Question: How can I get wider points to display in this 'datashader.scatter' plot of cuxfilter? Or less whitespace between columns? This is a scatter plot of 'passenger_count' (x) vs 'tip_amount' (y) on some TLC yellow cab trip data.
<URL>
The goal is to have something similar to this next chart which is representing the same thing with 'holoviews.Scatter':

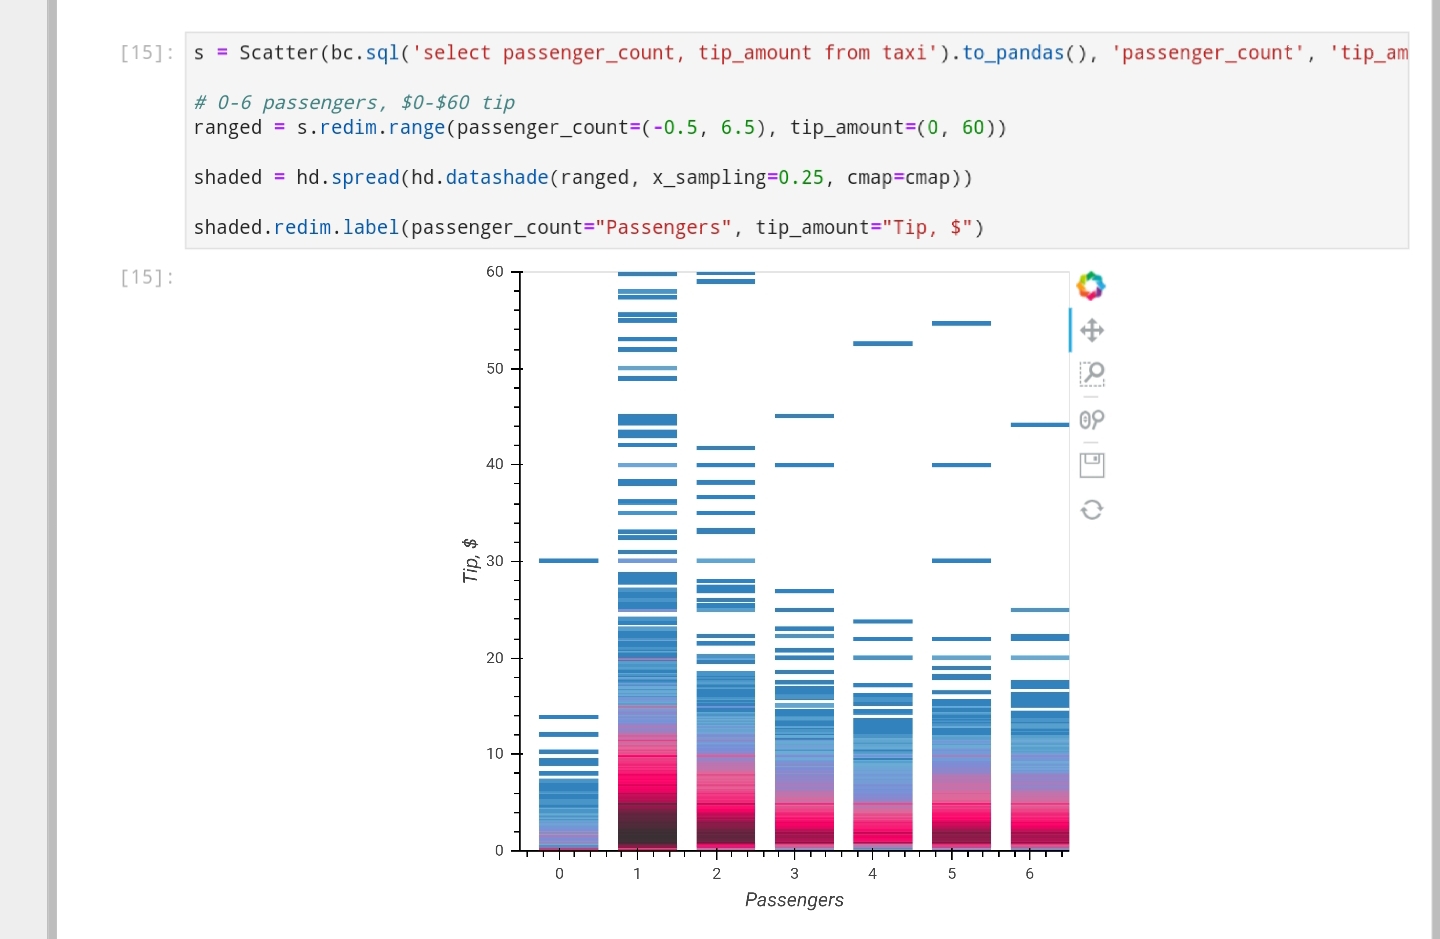
Answer: Did you have a look at the Heatmap chart(<URL>?
You can control shape of the point using the point_shape attribute(circle, square, rect_vertical, rect_horizontal), and point_size attribute.